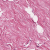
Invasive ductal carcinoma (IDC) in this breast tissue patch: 0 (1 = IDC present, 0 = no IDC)